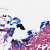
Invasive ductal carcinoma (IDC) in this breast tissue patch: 0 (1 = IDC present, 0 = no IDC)